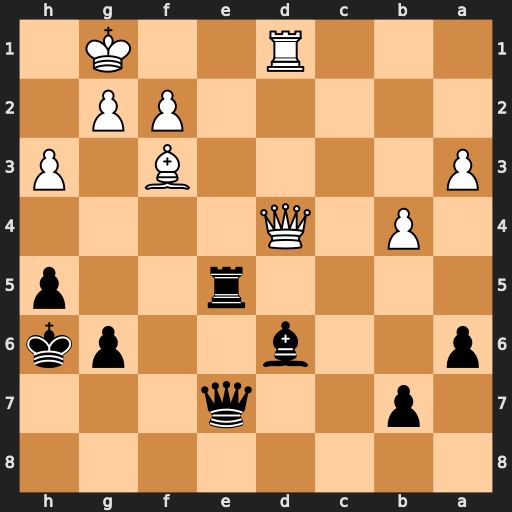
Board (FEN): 8/1p2q3/p2b2pk/4r2p/1P1Q4/P4B1P/5PP1/3R2K1
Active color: b
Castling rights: -
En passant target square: -
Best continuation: Re1+ Rxe1 Qxe1#